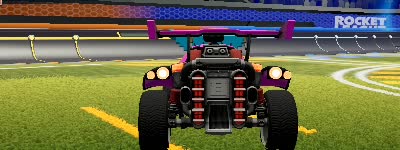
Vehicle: octane